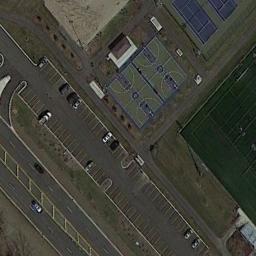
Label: basketball_court